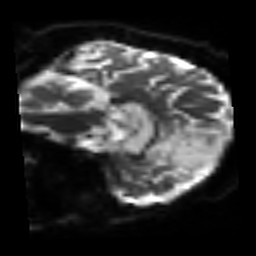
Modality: sbref
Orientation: sagittal
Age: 54
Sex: male
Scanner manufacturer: siemens
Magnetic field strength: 3 T
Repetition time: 3.2 s
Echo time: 0.081 s